Question: I'm trying to use the highchats js files locally in code. When I use the official link as below it is working
'''
<script src="http://code.highcharts.com/highcharts.js"></script>
<script src="http://code.highcharts.com/highcharts-more.js"></script>
<script src="http://code.highcharts.com/modules/exporting.js"></script>
<div id="container" style="height: 400px; min-width: 310px; max-width: 600px; margin: 0 auto"></div>
'''
When I tried same as a local imported file as below it is not working
'''
<script src="${pageContext.servletContext.contextPath}/resources/js/exporting.js"></script>
<script src="${pageContext.servletContext.contextPath}/resources/js/highcharts-more.js"></script>
<script src="${pageContext.servletContext.contextPath}/resources/js/highcharts.js"></script>
'''
the below is the error i'm facing

Is it possible to use locally or if i keep those files in my server will it help.
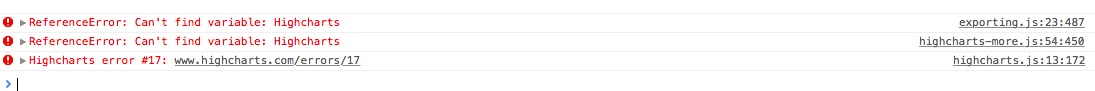
Answer: I think the order is important when you are loading libraries. Try this:
'''
<script src="${pageContext.servletContext.contextPath}/resources/js/highcharts.js"></script>
<script src="${pageContext.servletContext.contextPath}/resources/js/highcharts-more.js"></script>
<script src="${pageContext.servletContext.contextPath}/resources/js/exporting.js"> </script>
'''